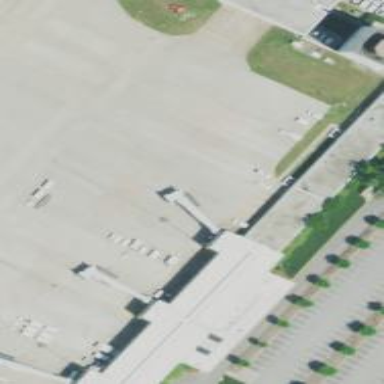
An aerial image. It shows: Airport gate.